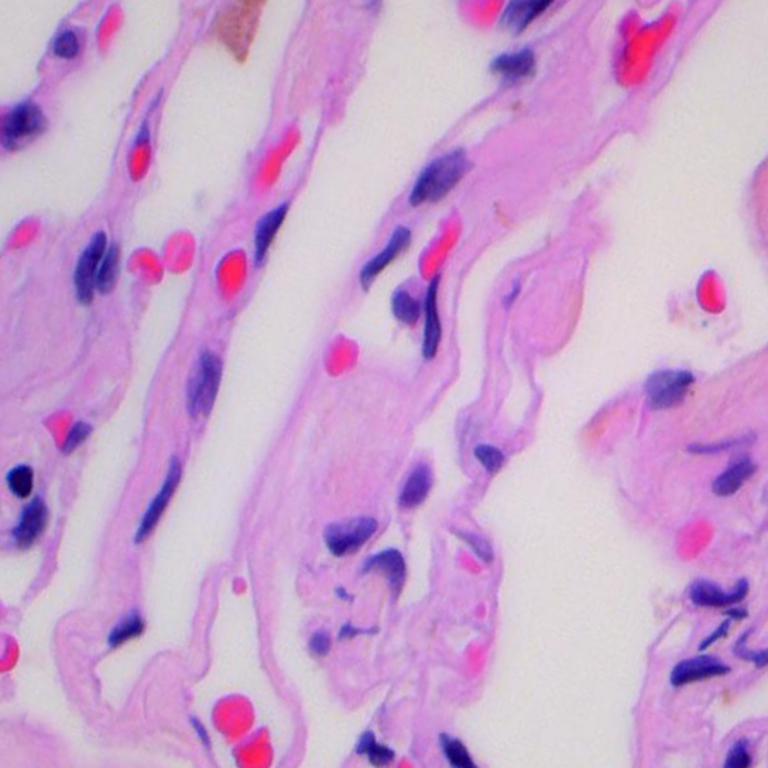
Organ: lung
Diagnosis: benign